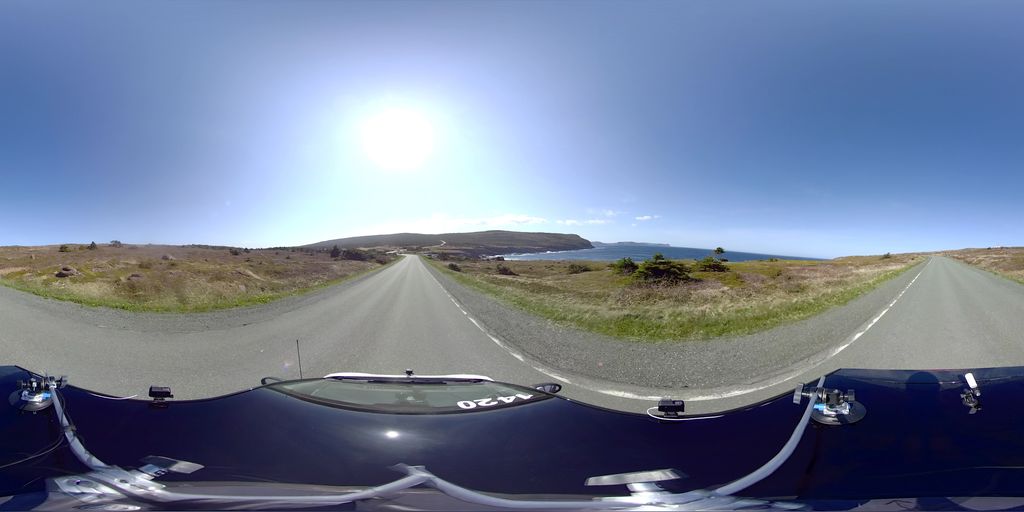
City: st_johns